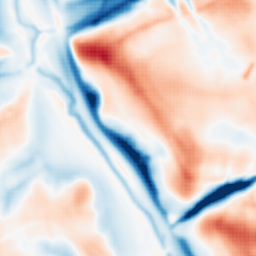
Category: multiscale
Decomposition family: dog_multiscale
Decomposition parameters: sigma_ratio: 2
n_scales: 3
base_sigma: 2
Upsampling method: sinc_blackman
Upsampling parameters: scale: 4
kernel_size: 8
Upsampling scale: 4